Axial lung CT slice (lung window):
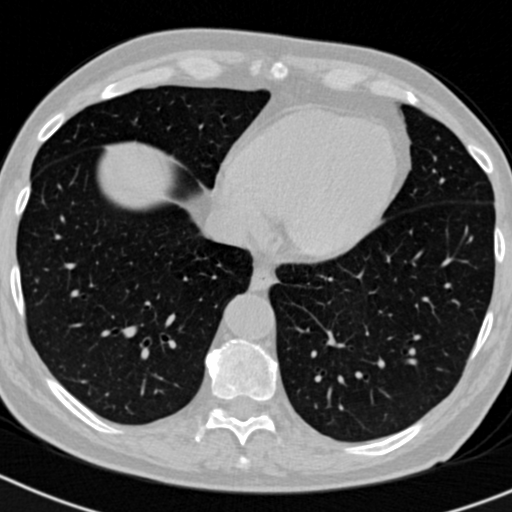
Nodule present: no